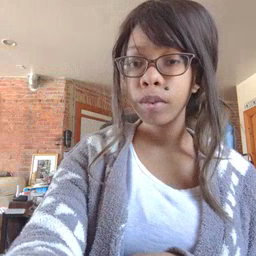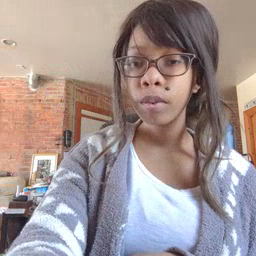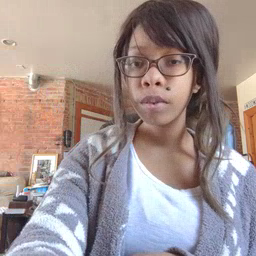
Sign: man